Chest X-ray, PA view. Patient: 48 years old, sex M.
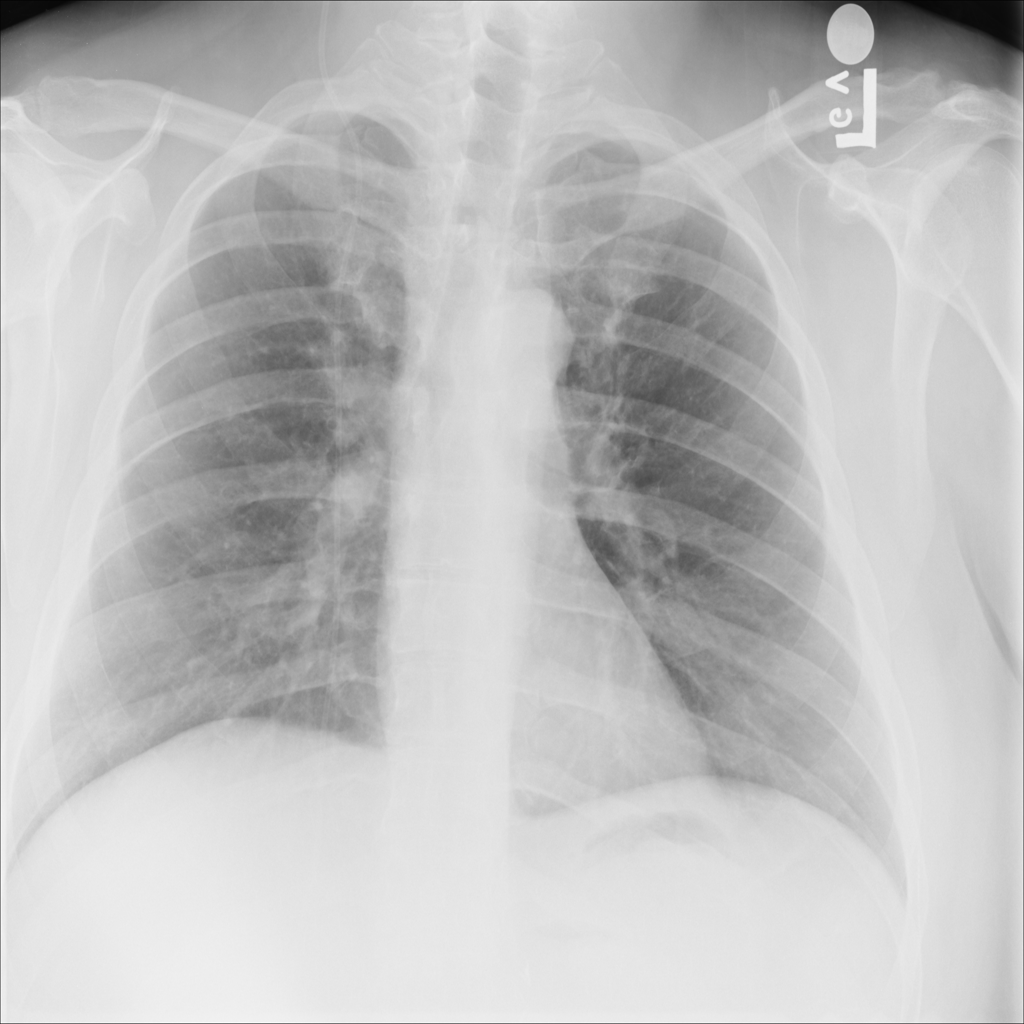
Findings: No Finding